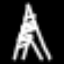
Label: The Eiffel Tower